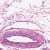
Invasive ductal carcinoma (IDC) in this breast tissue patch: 0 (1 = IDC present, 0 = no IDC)